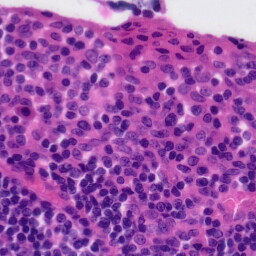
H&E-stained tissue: Tonsil